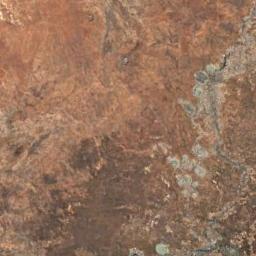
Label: desert